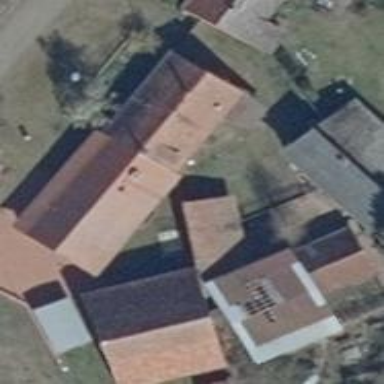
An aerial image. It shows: Simple house.